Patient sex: M
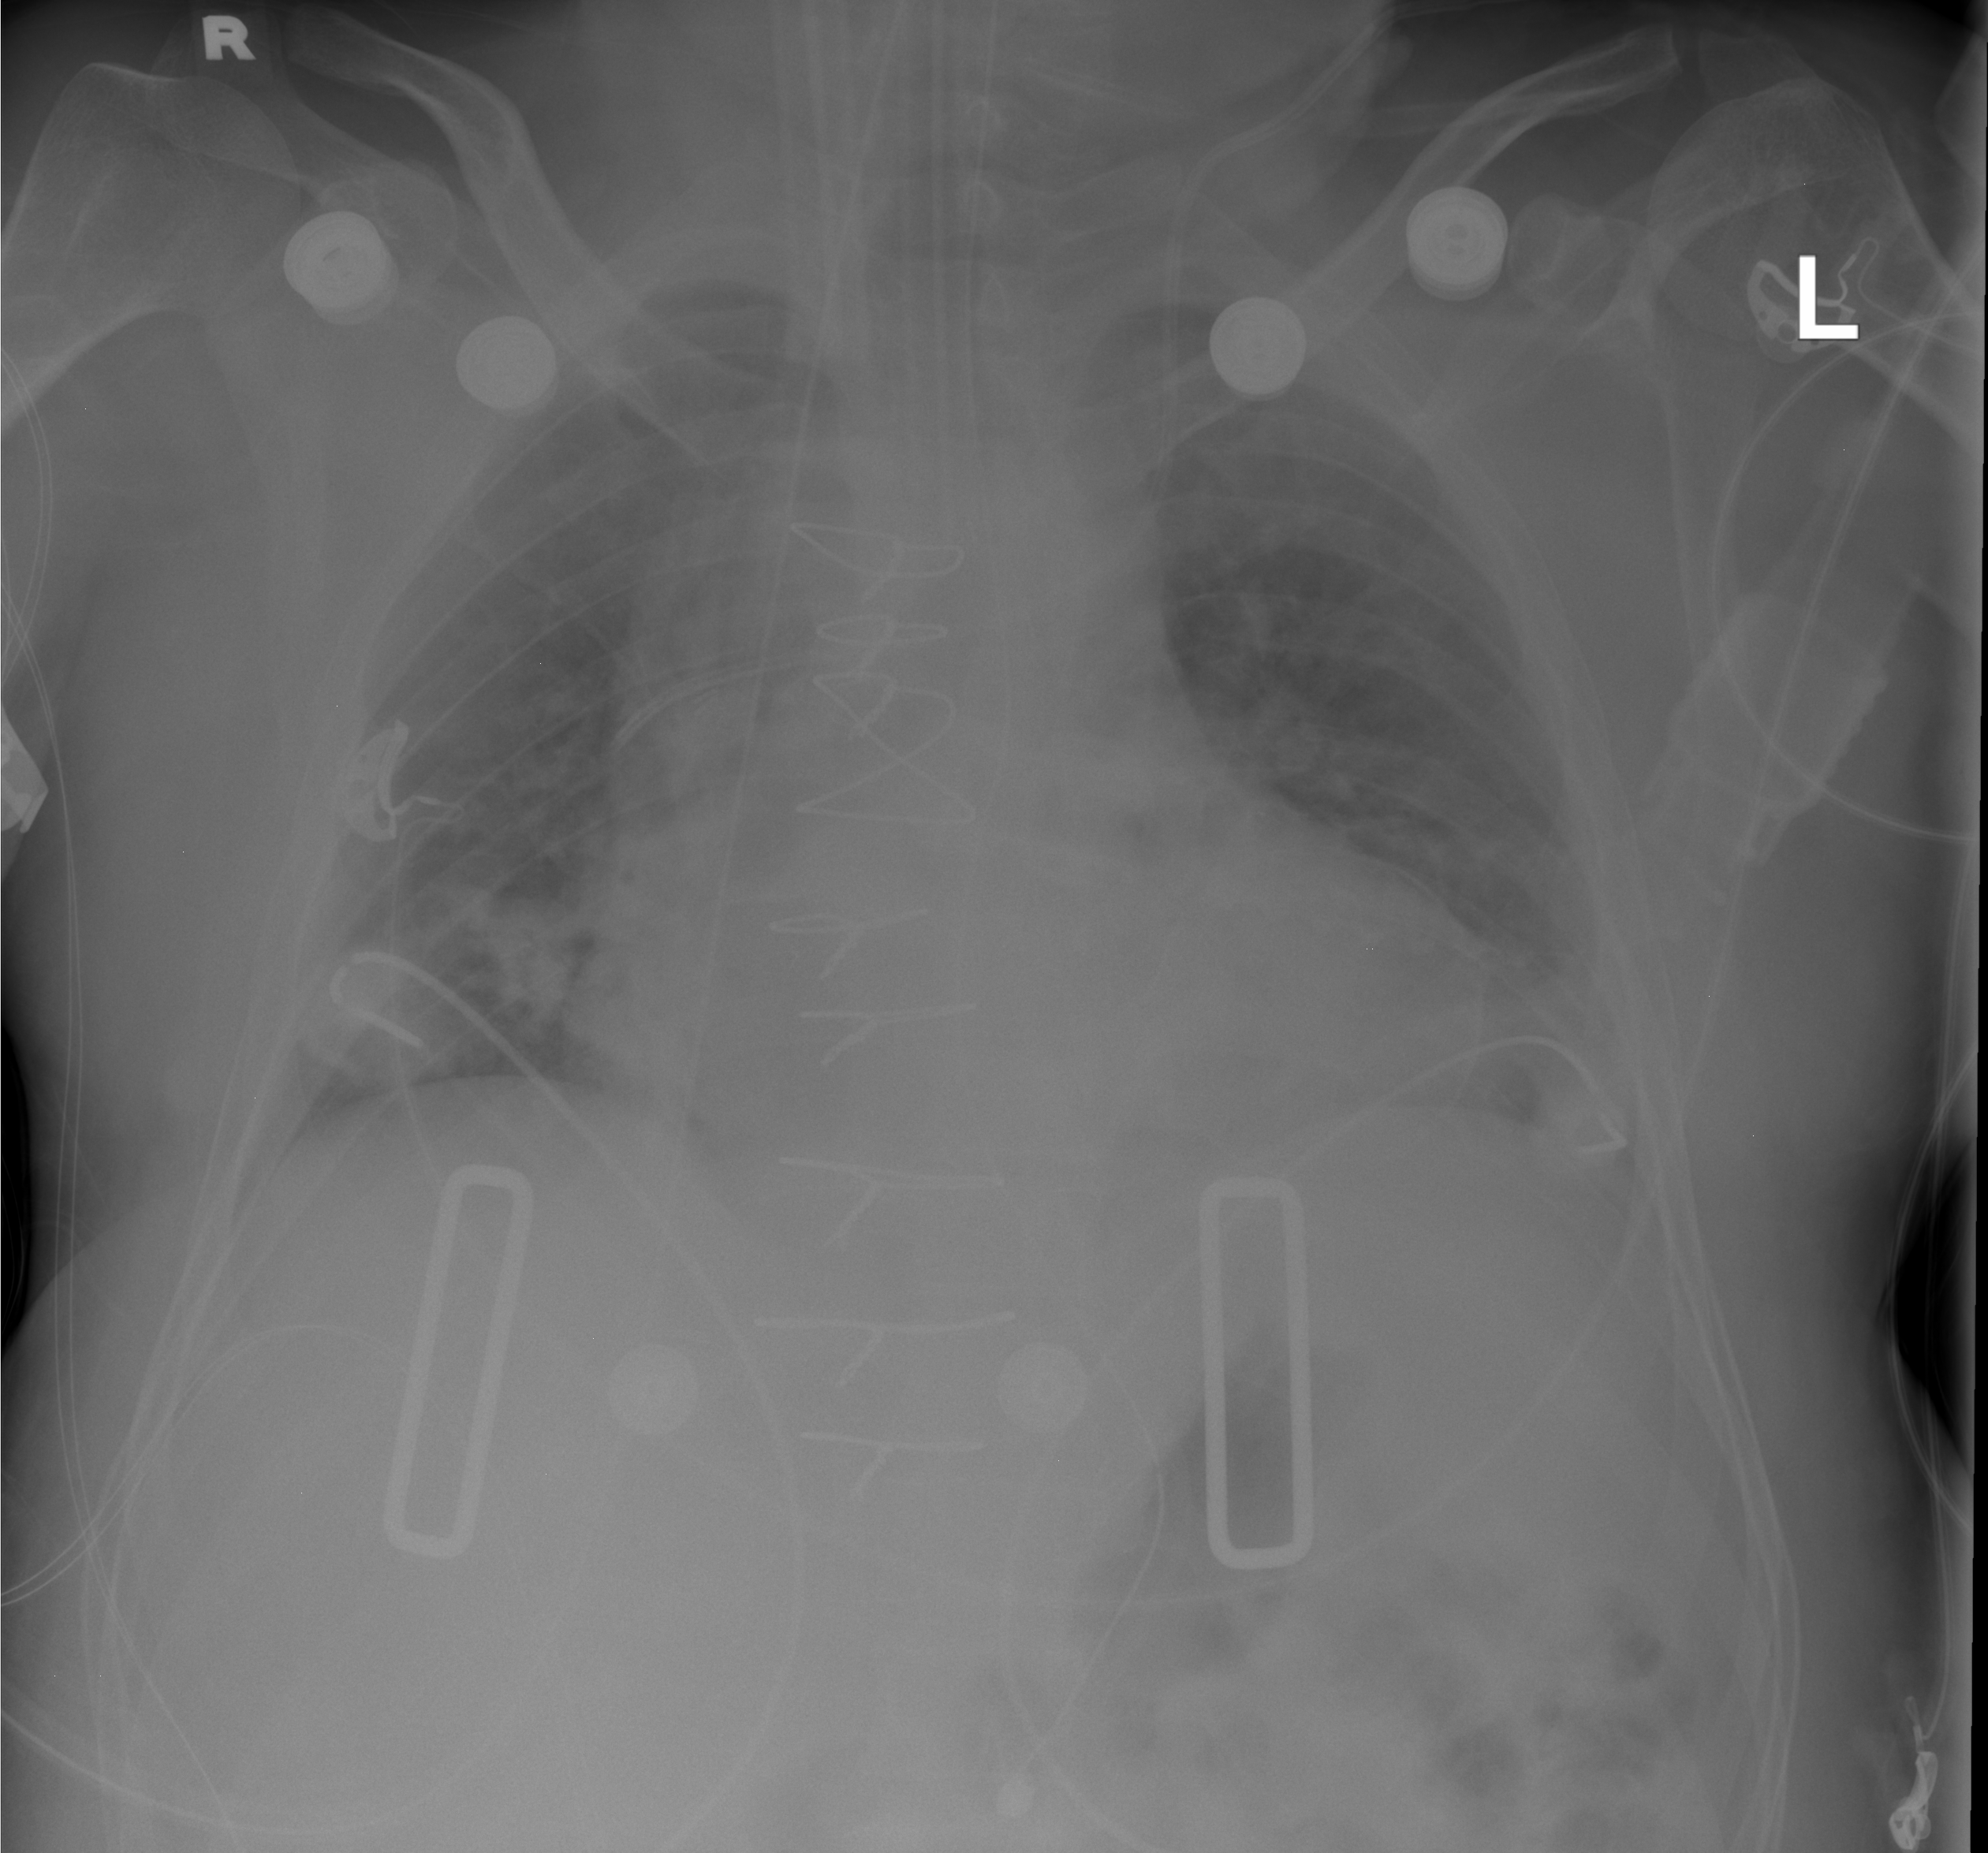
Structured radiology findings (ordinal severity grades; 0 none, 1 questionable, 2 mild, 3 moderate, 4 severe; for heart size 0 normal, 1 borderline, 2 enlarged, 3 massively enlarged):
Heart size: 2
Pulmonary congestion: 2
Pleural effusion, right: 0
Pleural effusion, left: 1
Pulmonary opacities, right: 0
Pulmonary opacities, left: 0
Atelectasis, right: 2
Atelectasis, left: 2